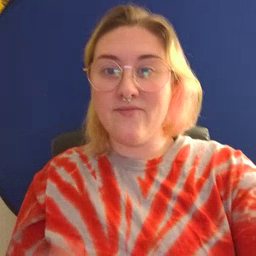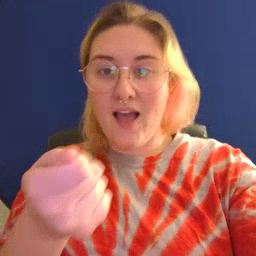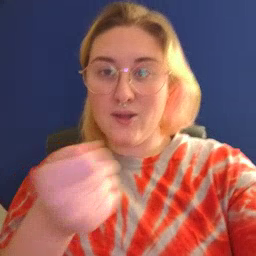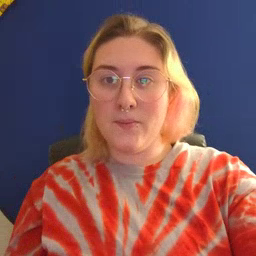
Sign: vacuum